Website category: university
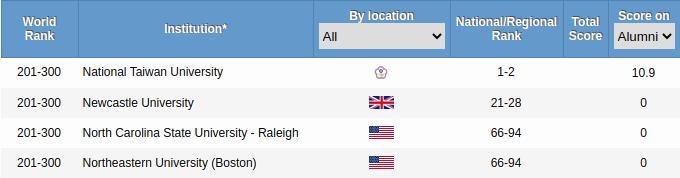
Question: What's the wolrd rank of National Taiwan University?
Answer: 201-300

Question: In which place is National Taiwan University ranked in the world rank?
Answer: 201-300

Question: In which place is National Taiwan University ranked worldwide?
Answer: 201-300

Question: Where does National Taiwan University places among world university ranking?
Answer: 201-300

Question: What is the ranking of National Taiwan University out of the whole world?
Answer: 201-300

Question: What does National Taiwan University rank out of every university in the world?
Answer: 201-300

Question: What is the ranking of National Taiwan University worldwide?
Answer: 201-300

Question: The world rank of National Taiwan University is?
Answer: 201-300

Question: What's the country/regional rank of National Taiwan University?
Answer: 1-2

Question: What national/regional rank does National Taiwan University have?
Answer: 1-2

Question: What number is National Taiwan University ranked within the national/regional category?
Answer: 1-2

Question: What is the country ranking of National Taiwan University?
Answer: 1-2

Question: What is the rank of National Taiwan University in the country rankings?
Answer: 1-2

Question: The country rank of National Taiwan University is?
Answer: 1-2

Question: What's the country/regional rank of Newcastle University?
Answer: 21-28

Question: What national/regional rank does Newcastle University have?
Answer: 21-28

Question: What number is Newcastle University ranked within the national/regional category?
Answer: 21-28

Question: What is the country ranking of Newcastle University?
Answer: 21-28

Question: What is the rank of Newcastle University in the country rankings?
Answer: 21-28

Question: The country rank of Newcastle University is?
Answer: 21-28

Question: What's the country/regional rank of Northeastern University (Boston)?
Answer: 66-94

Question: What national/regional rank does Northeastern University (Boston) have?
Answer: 66-94

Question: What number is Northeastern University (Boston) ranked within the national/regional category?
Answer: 66-94

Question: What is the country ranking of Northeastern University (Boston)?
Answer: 66-94

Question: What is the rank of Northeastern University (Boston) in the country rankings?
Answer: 66-94

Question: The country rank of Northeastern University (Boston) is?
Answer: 66-94

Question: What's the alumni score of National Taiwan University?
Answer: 10.9

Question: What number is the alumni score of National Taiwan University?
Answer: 10.9

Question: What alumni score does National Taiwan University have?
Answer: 10.9

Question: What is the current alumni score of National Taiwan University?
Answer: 10.9

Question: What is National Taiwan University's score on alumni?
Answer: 10.9

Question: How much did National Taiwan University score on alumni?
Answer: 10.9

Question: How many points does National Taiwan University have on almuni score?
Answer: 10.9

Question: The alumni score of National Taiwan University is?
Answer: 10.9

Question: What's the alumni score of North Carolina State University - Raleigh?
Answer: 0

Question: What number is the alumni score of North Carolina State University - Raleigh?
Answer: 0

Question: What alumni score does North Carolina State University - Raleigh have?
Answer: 0

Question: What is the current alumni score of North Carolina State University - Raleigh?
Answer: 0

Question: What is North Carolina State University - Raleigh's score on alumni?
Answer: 0

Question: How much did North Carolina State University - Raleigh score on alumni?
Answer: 0

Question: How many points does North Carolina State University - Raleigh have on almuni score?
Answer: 0

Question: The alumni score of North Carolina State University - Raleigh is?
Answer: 0

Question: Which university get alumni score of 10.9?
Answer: National Taiwan University

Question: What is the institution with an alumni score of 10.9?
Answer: National Taiwan University

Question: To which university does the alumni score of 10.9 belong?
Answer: National Taiwan University

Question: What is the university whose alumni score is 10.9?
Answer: National Taiwan University

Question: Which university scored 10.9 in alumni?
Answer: National Taiwan University